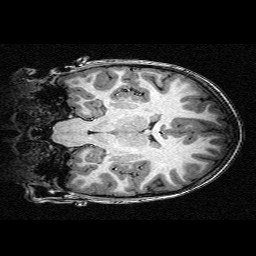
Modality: T1w
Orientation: coronal
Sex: female